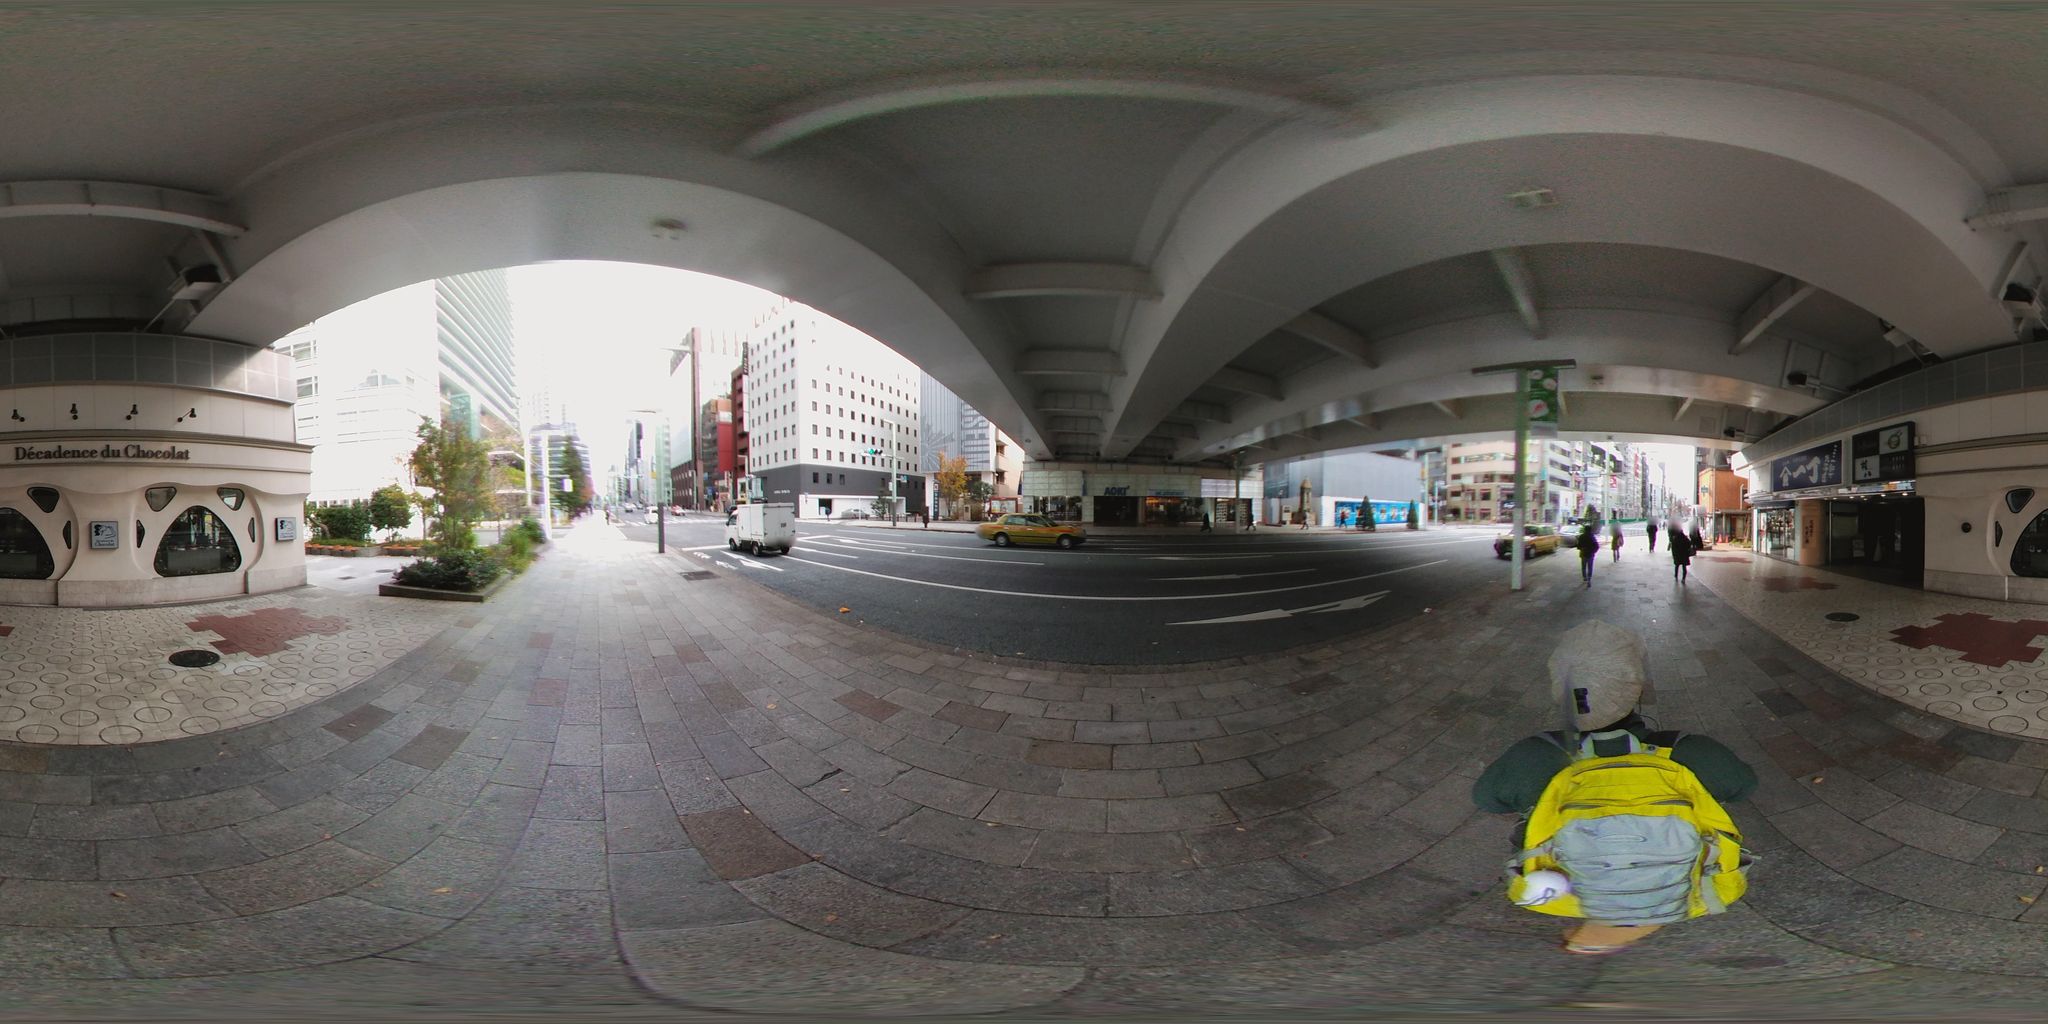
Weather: snowy
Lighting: day
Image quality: slightly poor
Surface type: walking surface
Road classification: motorway_link, tertiary_link
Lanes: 1
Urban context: urban centre
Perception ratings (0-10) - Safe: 5.24, Lively: 8.15, Beautiful: 4.67, Boring: 3.6, Depressing: 1.74, Wealthy: 2.67